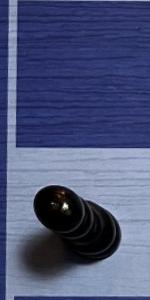
Label: Pawn_Black